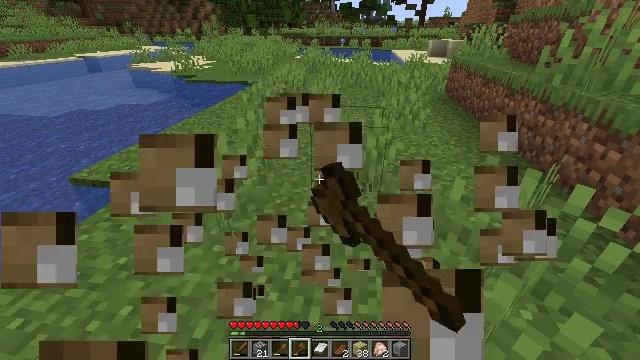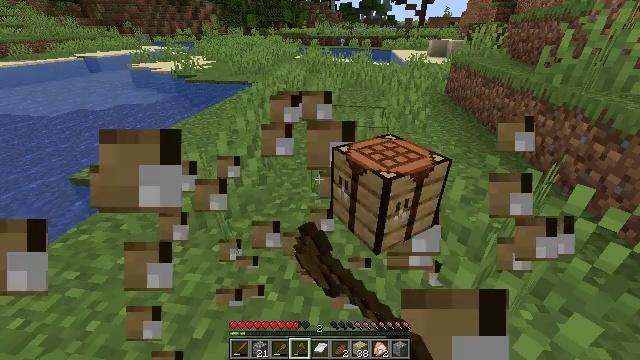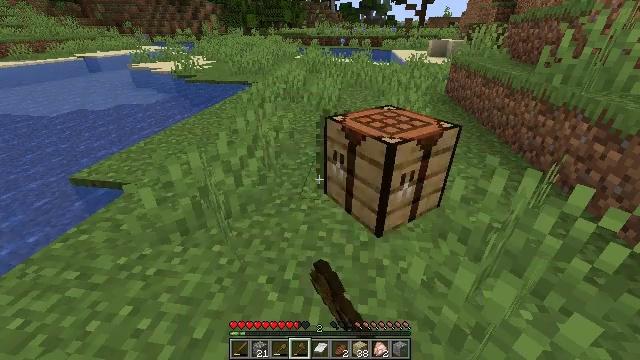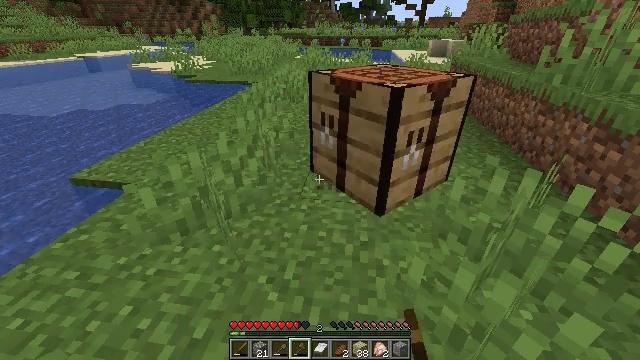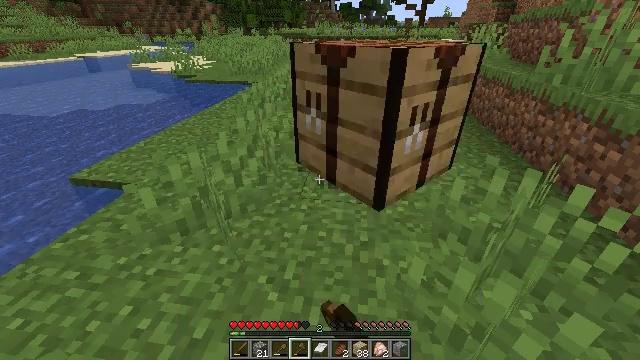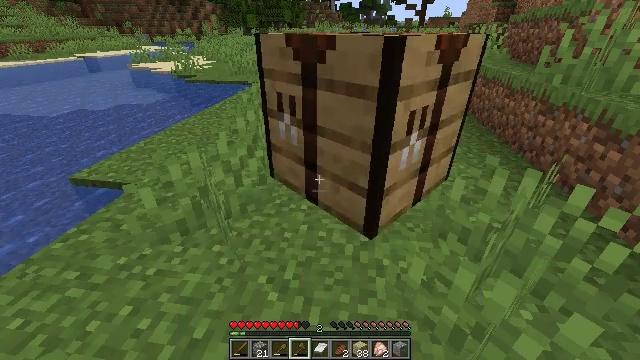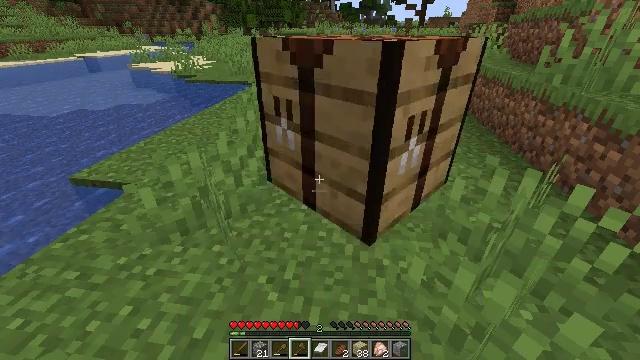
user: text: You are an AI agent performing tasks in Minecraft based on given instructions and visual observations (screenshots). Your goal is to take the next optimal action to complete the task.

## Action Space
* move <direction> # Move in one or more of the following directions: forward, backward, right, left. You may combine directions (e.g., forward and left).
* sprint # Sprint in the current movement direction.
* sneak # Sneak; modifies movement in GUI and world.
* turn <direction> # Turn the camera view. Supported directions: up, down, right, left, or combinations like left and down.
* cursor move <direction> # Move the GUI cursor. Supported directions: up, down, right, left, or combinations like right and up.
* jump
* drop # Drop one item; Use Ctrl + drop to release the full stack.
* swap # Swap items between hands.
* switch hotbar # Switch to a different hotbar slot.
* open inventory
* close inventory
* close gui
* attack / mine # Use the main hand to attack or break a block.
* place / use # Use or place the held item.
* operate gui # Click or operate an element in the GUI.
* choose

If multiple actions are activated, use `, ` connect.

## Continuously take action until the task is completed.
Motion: motion action
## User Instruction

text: Collect the grass from the surface.
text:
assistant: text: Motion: attack / mine
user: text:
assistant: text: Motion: attack / mine
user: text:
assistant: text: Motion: attack / mine
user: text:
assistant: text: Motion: attack / mine
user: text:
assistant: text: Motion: no_op
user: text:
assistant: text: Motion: no_op
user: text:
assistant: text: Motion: no_op